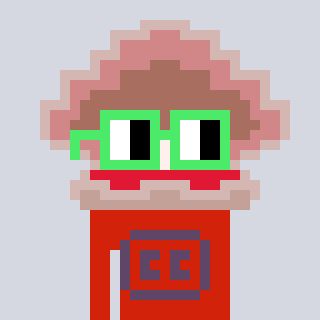
a pixel art character with square light green glasses, a oyster-shaped head and a red-colored body on a cool background